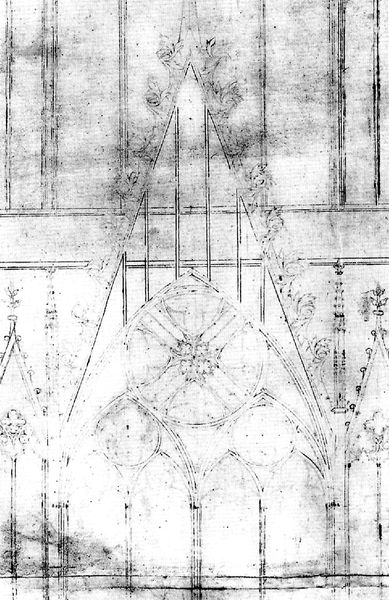
Titel: Straßburger Münster
Standort: Straßburg (EU - F)
Schlagwörter: weiß, ausschnitt, blume, blumen, fenster, glas, schwarz, skizze, säulen, zeichnung, alt, wand, architektur, blass, spitze, kirche, gotik, kreis, rund, turm, umrisse, fassade, giebel, linien, pause, detail, verzierung, bögen, schwarzweiß, entwurf, stäbe, gotisch, rosette, spitzbogen, mittelalter, plan, vorlage, streben, zinne, ungenau, bauplan, romanisch, spitzgiebel, fialen, blaupause, zeichnng, krabben, kreuzblume, durchschlag, notre-dame, lininen, rzeichnung, gotikfenster